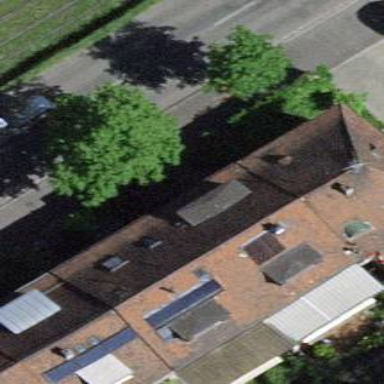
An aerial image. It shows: Terrace building.